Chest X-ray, PA view. Patient: 77 years old, sex M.
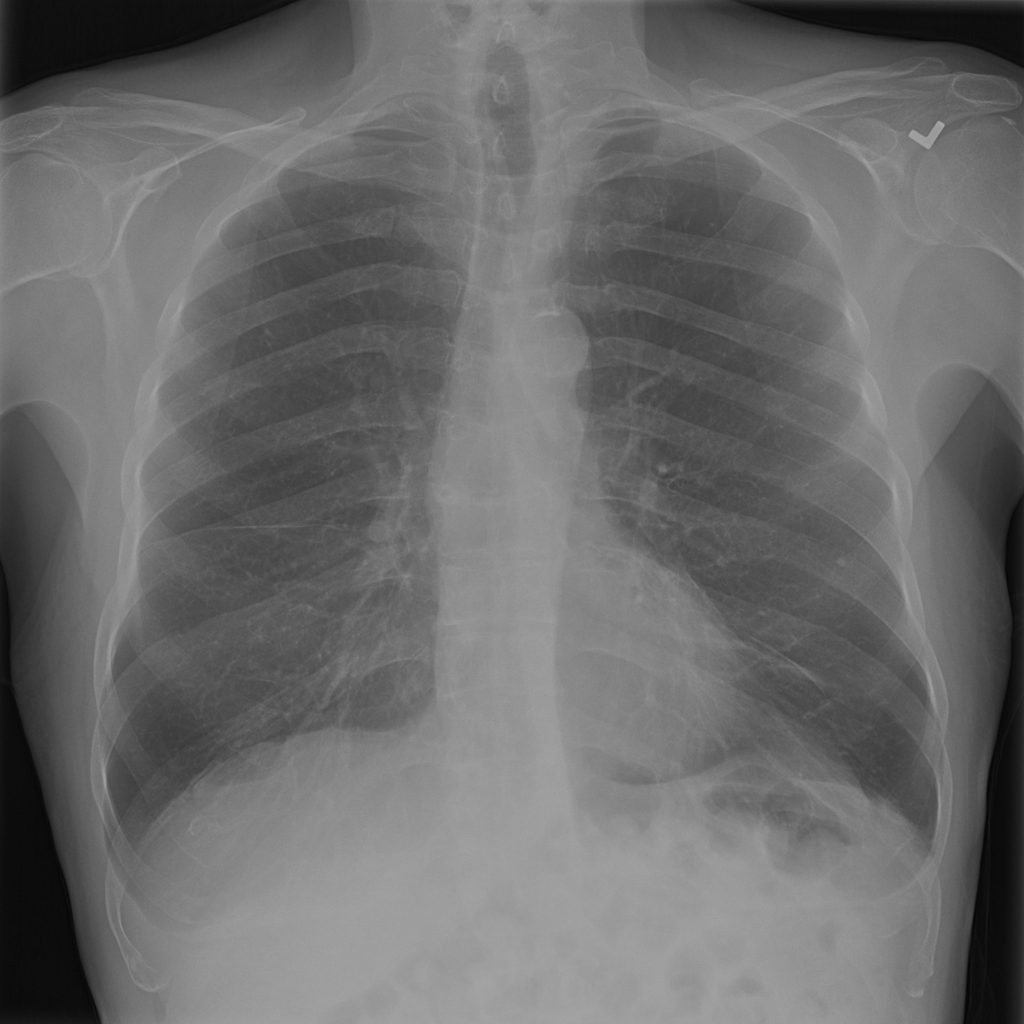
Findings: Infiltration